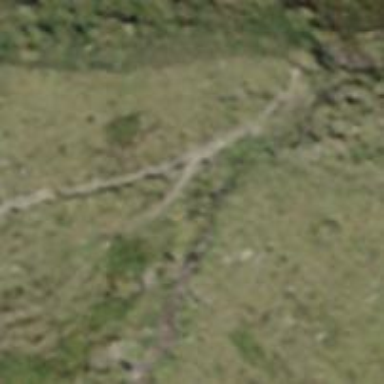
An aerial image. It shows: Path.